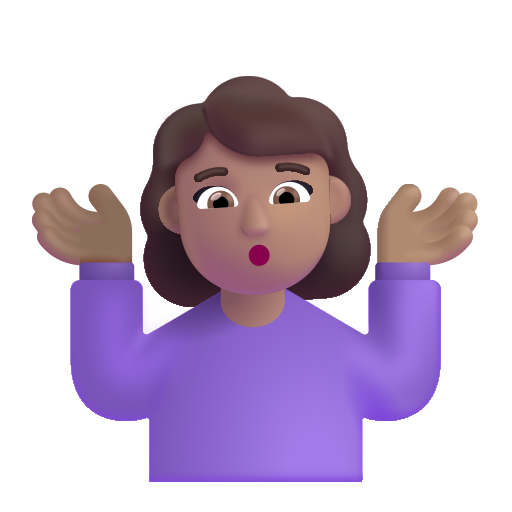
woman shrugging color